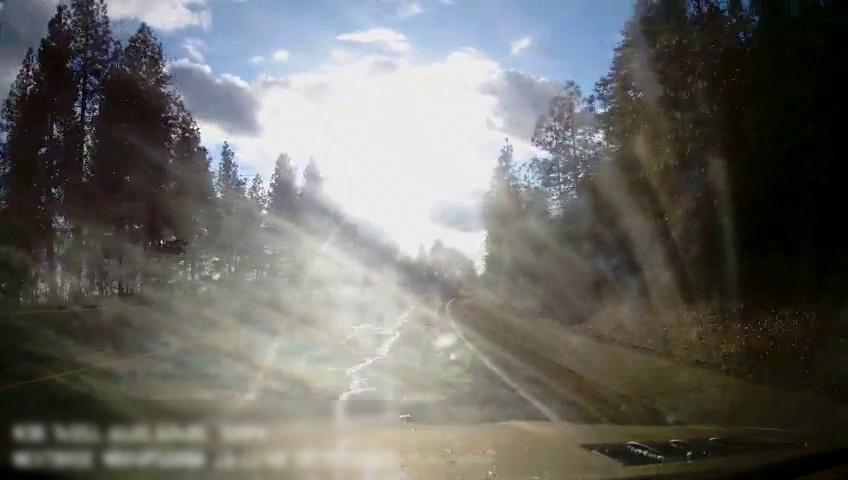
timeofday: Day
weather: Sunny
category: Drivable Space
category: Vehicles | Van
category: Lanes | Alternate Lane
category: Lanes | Current Lane
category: Lanes | Alternate Lane